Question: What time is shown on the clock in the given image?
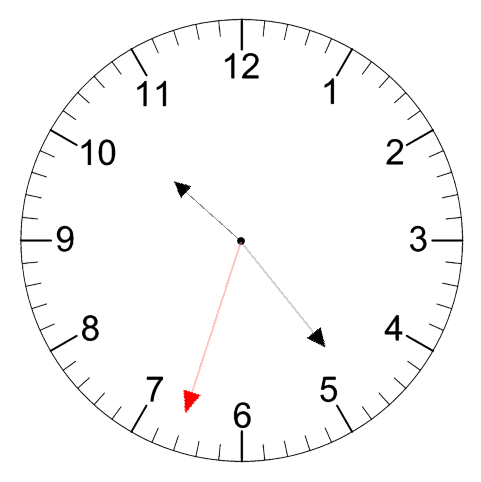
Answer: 10:23:33